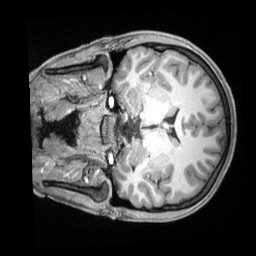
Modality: T1w
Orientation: coronal
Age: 19
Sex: female
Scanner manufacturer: siemens
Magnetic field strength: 3 T
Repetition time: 2.4 s
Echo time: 0.00226 s